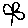
Label: flower